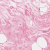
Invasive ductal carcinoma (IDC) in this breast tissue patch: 0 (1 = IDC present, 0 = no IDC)